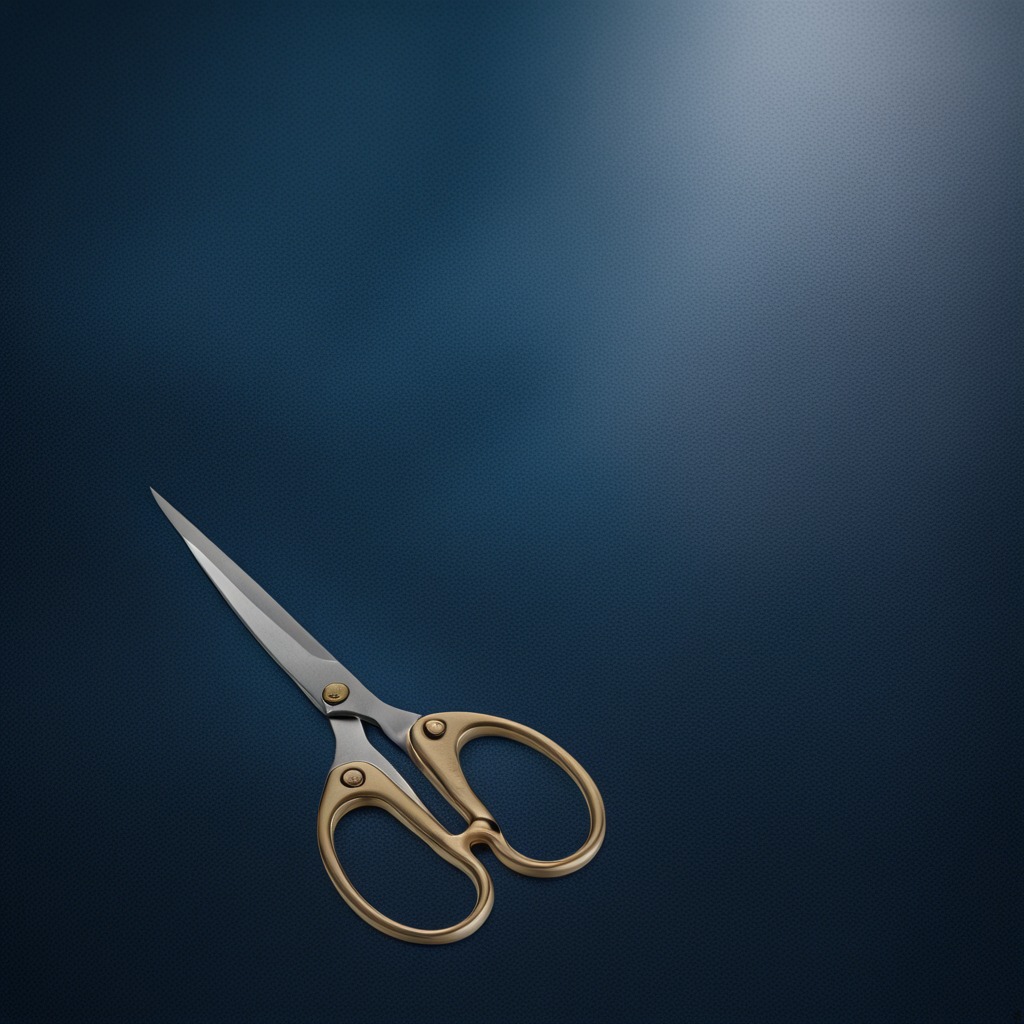
A scissor lies on the tabletop